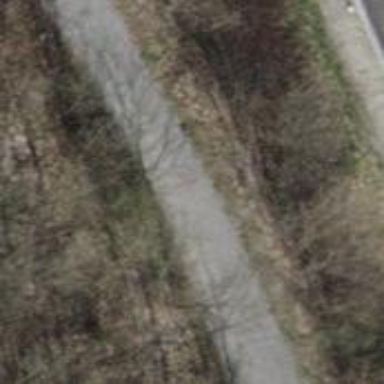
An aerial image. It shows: Footway with pebblestone surface.